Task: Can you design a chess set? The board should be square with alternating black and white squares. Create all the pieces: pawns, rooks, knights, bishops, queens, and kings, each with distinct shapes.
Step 4680:
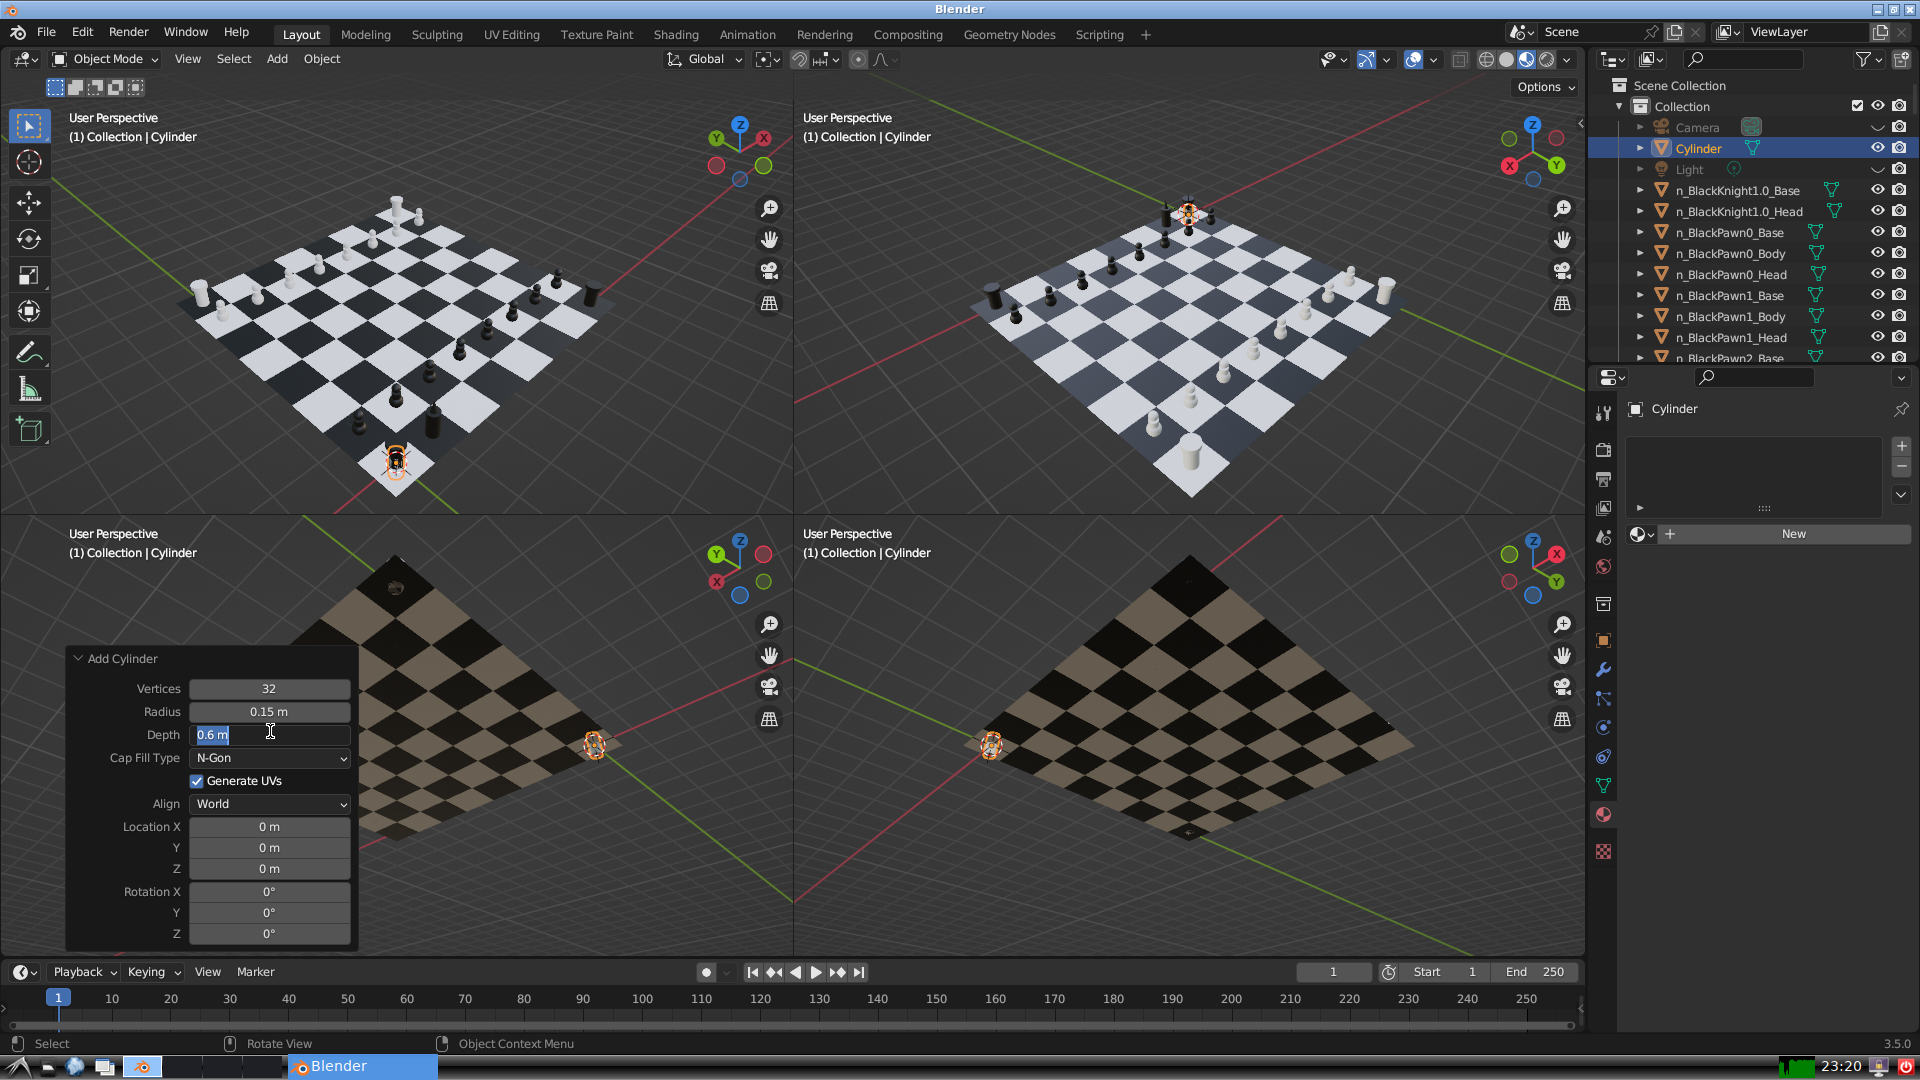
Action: input_text: 0.6